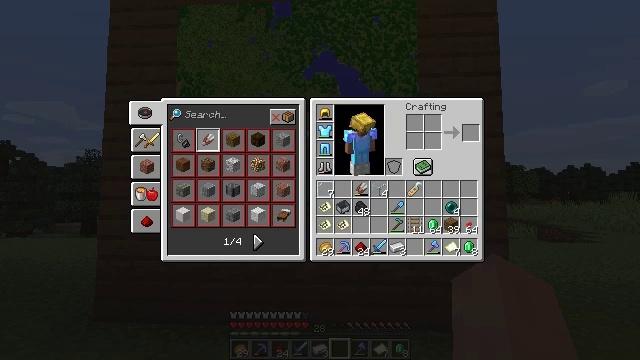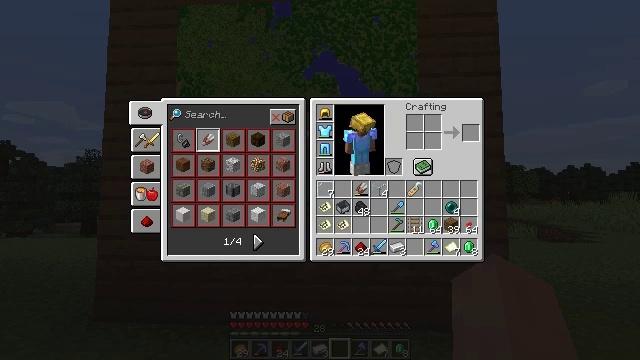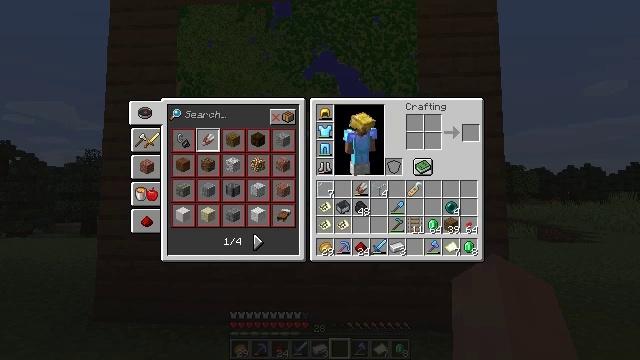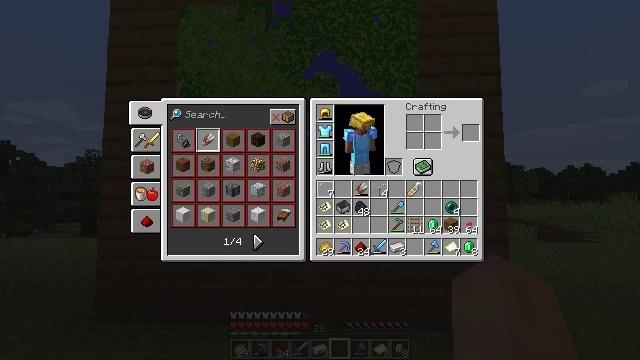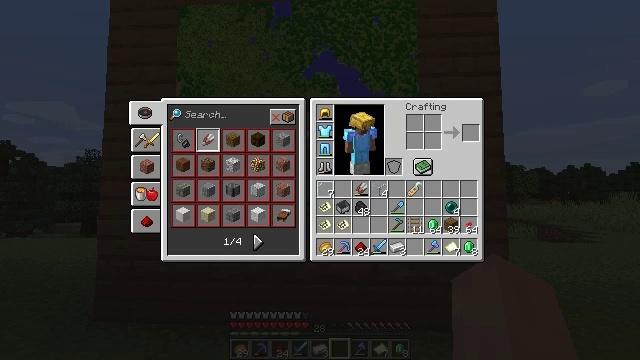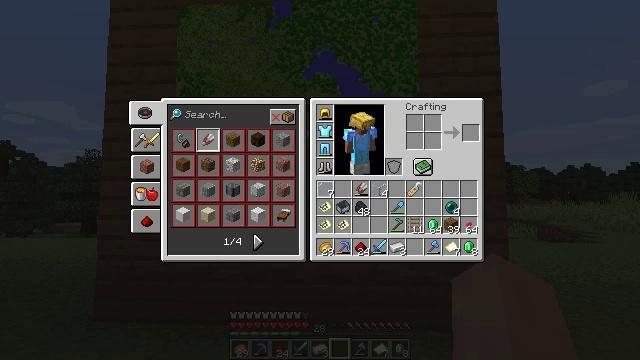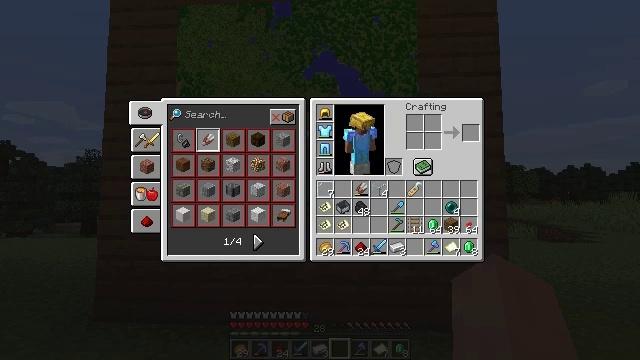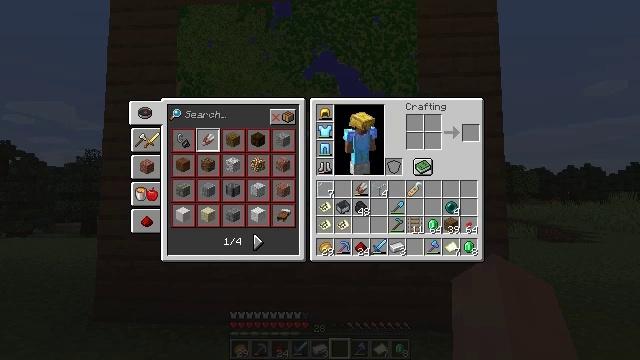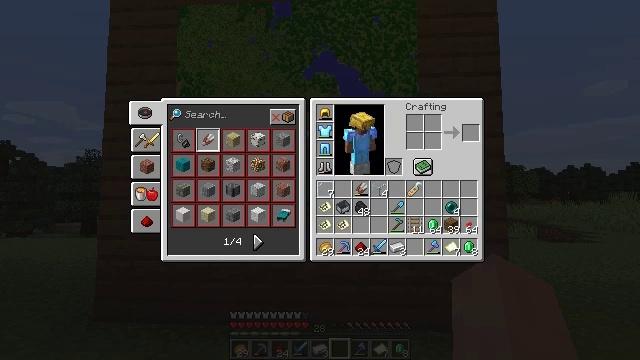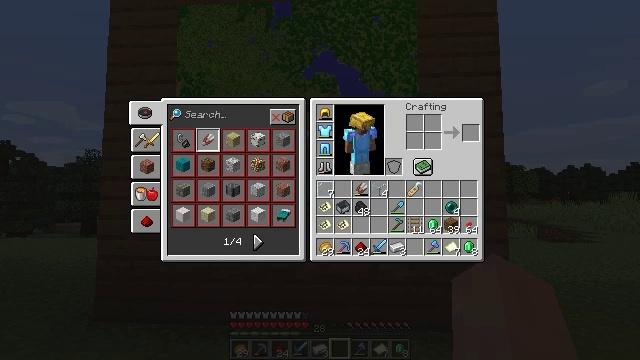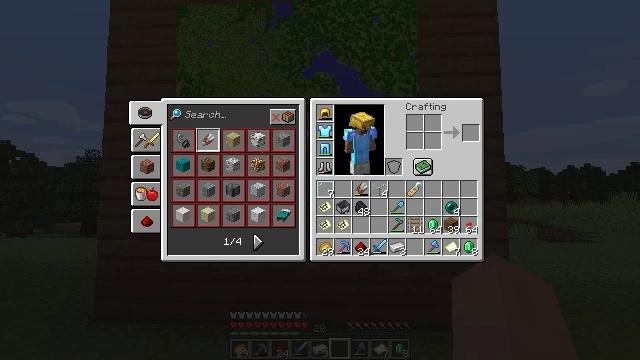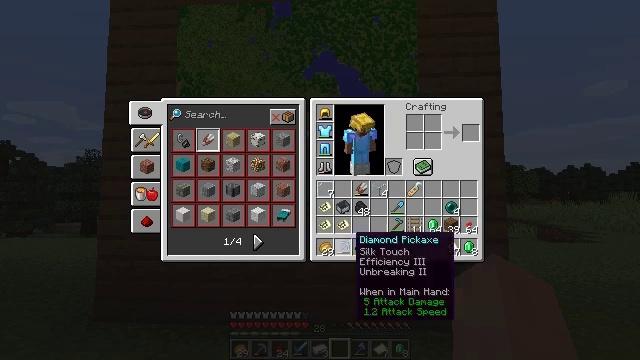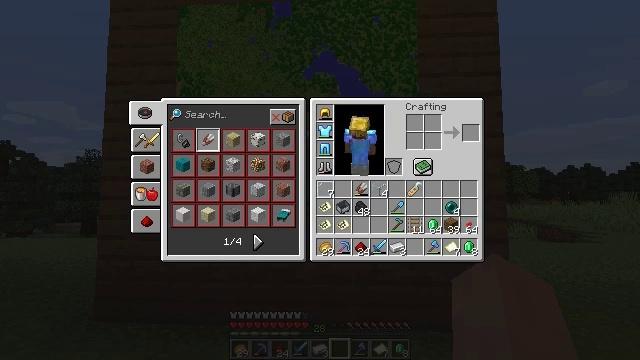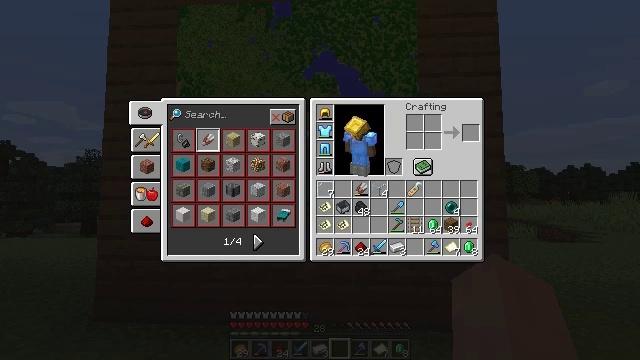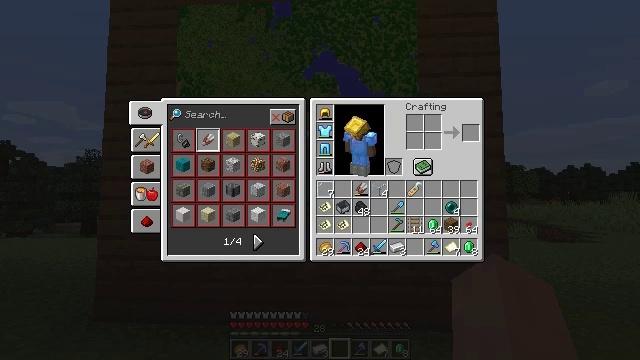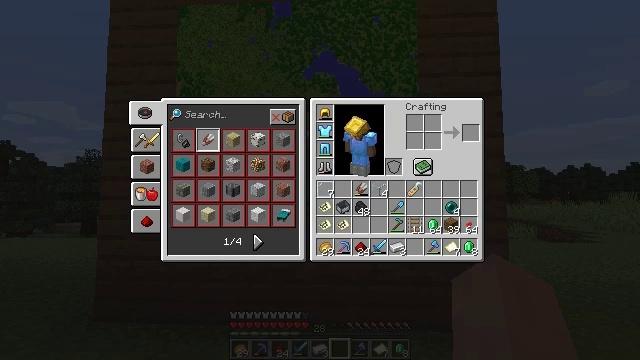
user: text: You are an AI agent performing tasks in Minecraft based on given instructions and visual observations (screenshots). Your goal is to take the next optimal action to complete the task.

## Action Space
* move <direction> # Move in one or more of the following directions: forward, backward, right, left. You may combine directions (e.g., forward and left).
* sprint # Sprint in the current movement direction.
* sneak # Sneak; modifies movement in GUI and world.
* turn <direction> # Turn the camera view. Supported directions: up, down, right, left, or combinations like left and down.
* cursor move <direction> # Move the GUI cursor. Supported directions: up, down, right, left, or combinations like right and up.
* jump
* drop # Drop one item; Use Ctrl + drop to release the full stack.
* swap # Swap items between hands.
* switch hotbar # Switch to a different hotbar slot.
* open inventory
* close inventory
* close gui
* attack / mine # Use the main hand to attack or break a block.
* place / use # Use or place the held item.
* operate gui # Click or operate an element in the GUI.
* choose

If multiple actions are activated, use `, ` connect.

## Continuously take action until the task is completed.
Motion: motion action
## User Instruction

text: Arrange sticks and leather to get an item frame.
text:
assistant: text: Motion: no_op
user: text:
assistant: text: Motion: cursor move up
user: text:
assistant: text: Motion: no_op
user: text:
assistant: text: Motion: no_op
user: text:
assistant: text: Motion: operate gui
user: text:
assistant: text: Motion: operate gui
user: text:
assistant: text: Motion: no_op
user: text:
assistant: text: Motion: no_op
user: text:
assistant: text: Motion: no_op
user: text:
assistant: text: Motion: cursor move left and down
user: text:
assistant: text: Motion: cursor move left and down
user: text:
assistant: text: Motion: cursor move left and down
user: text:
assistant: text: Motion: no_op
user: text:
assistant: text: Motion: no_op
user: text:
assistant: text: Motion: no_op
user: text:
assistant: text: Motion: no_op
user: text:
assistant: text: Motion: no_op
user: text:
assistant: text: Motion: no_op
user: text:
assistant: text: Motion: no_op
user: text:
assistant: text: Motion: no_op
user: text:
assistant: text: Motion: no_op
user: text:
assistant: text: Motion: no_op
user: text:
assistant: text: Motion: no_op
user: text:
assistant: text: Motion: no_op
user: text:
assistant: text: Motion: no_op
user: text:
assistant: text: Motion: cursor move left
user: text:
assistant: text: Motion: cursor move up
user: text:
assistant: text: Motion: cursor move up
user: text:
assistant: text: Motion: no_op
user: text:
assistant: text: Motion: no_op